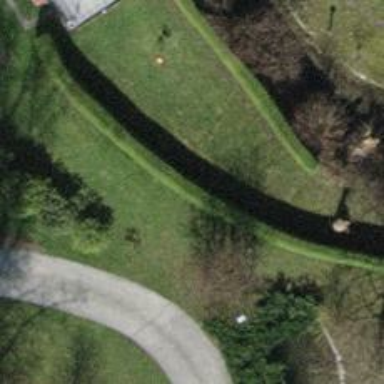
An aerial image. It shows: Evergreen hedge made of broadleaved leaves.